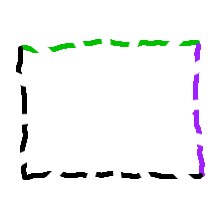
Shape: rectangle